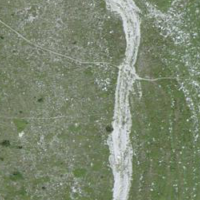
EUNIS habitat code: 26
Species observed at this site:
Bartsia alpina